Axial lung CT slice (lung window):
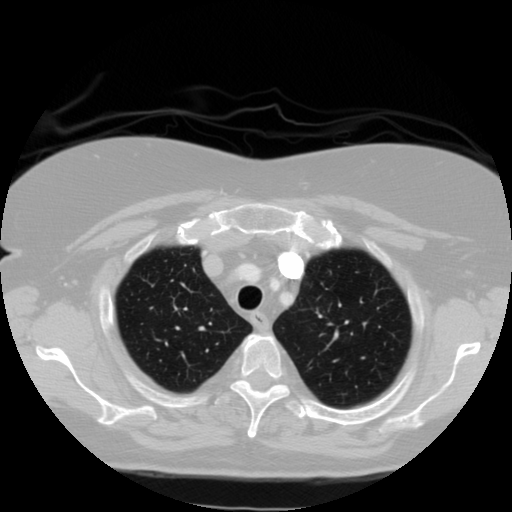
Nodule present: no